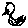
Label: bird